Question: This is a really hard question to explain in words (well it is for me anyway). I need to be able to take an image (bitmap) and crop the image down to a certain size in the centre of the screen but keeping the size of the image the same. Hopefully the picture below can explain what I mean:

So the image as a whole is cropped down to the square in the middle but is not stretched across the screen and remains in the centre, so basically removing the pointless part of the image but keeping to co-ordinates of the pixels the same.
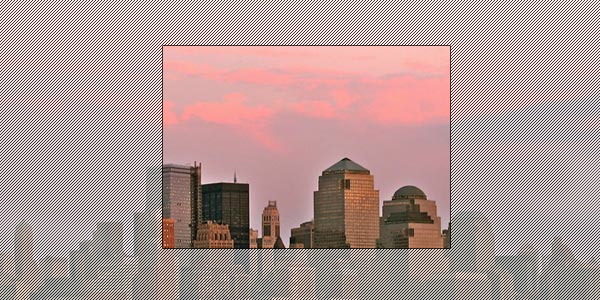
Answer: So let's say you have done your face detection, and have found one face in your image. Your image is 320 x 240, and the face is bound by the rectangle with location 100,40 and width 20 x 30. Now what would you like to do with that information? I'll do my best to help, but you'll probably need to clear up any poor assumptions on my part.
First, you can grab the face and store it into a new bitmap with something like <URL>:
'''
Bitmap face = Bitmap.createBitmap(largeSource, 100, 40, 20, 30);
'''
This should be done outside of the draw loop, like in onCreate or some other initialization step.
It sounds like you've got some container (ImageView? Custom View with overridden onDraw?) which is housing your large image. And now you want to just draw the face in that container, at its original position? If you've got a custom view, that's as simple as the following in your onDraw:
'''
canvas.drawBitmap(face, 100, 40, facePaint);
'''
If you're using an ImageView instead, I'd suggest going to a custom-drawn view instead, since it sounds like you need some fine-grained drawing control.
Finally, if you've got a bunch of these faces, create a new FaceObj POJO object, which just has a bitmap, x, and y coordinate. As you detect faces, add them to an ArrayList, and then iterate over this in in your onDraw to draw all your faces:
'''
faces.add(new FaceObj(Bitmap.createBitmap(largeSource, 100, 40, 20, 30), 100, 40);
...
foreach(FaceObj f : faces)
canvas.drawBitmap(f.bitmap, f.x, f.y, facePaint);
'''